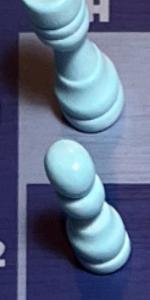
Label: Pawn_White